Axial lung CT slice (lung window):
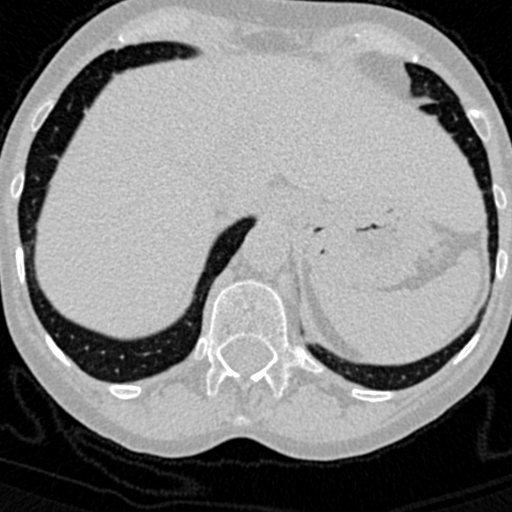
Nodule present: no